Question:
When you zoom in PDF, text will not be distorted, the image distortion.
How to make the picture enlarged without distortion, But don't vector map.
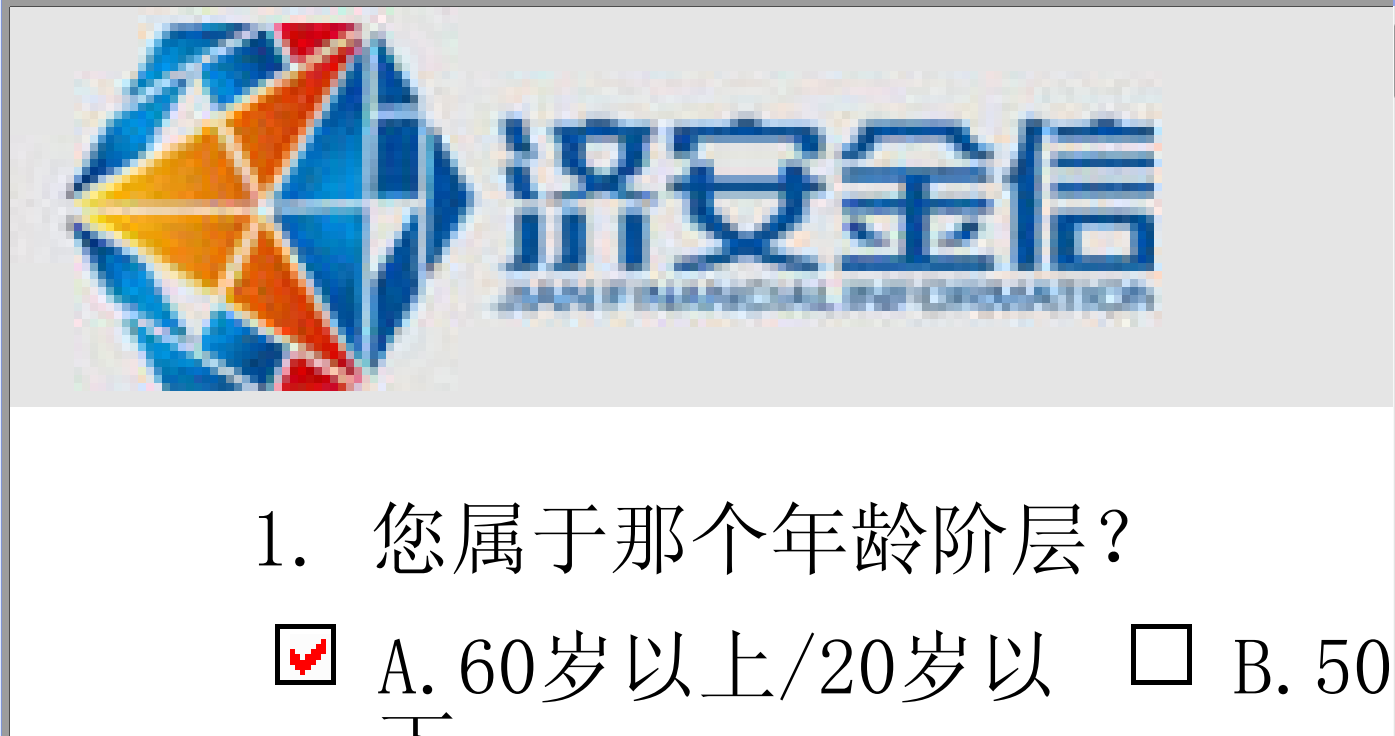
Answer: the problem that you are facing is about your image's DPI. Most PDF viewers draw the image at a fixed dpi regardless of the image's dpi. My guess is you are using a 150 dpi or so. Try playing with the dpi value to find a good fit for the area you are trying to draw your image into and the size of the original image.
Also make sure your original image is big enough for the area you are trying to cover.